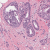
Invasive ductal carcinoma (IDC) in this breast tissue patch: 1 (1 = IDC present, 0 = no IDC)